Interaction volume radius: 5 \u00c5
Interaction volume height: 15 \u00c5
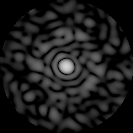
Disorder parameter: 0.8389